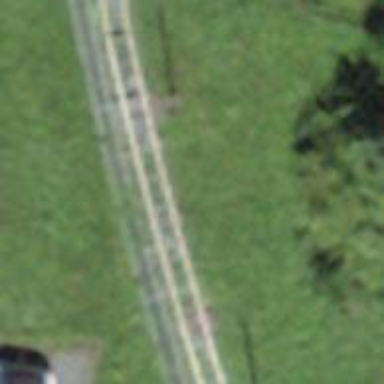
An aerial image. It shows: Funicular railway.